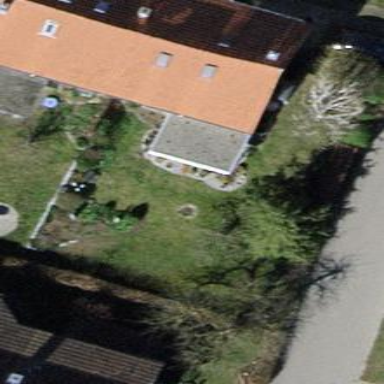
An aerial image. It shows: Semidetached house with gabled roof.